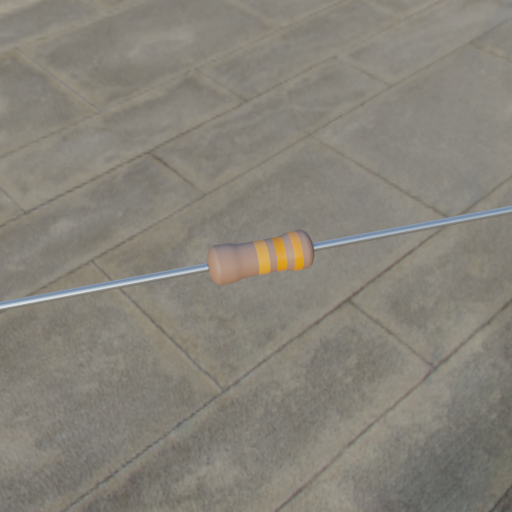
Resistor colour bands (in order): orange, orange, orange